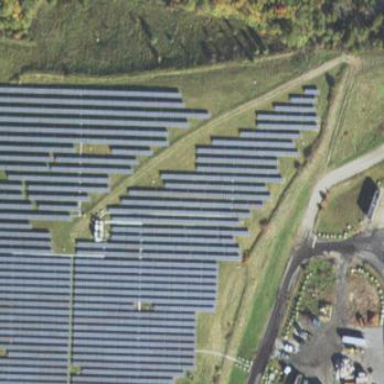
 consisting of solar photovoltaic panels."